Brain MRI, t2w sequence, axial 2D slice.
Patient: age 46, sex F, weight 90 kg, height 1.9 m
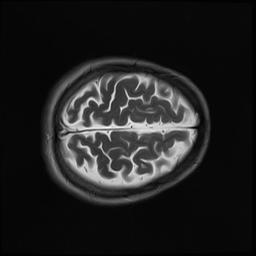